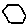
Label: hexagon